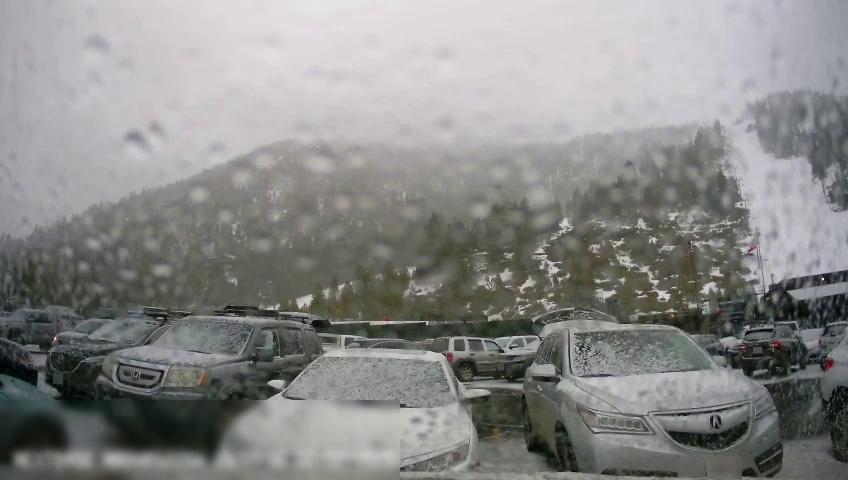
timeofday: Day
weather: Snowy
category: Drivable Space
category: Drivable Space
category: Vehicles | SUV
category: Vehicles | Car
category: Vehicles | SUV
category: Vehicles | SUV
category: Vehicles | Car
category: Vehicles | SUV
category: Vehicles | SUV
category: Vehicles | SUV
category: Vehicles | Car
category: Vehicles | Car
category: Vehicles | Car
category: Vehicles | SUV
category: Vehicles | Car
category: Vehicles | Car
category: Vehicles | Car
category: Vehicles | Car
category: Vehicles | Car
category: Vehicles | SUV
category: Vehicles | Car
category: Vehicles | SUV